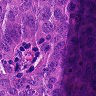
Metastatic tissue present: yes